Question: I have a dynamic web project which I have Jars in lib folder and I'm using Tomcat 7 as a server. I have the following structure:
WEB-INF->contexts->application-context.xml
WEB-INF->web.xml
I have search the problems that I will share below and it seems that it is probably based on a Jar file conflict or something like that but I can't figure it out. So first I will share a picture of my jar library in case of that is the problem.
My libraries (I included most of them even if I do not use it in the application for now):

Here is my log:
'''
[spitterDao,homeController,spitterService,org.springframework.context.annotation.internalConfigurationAnnotationProcessor,org.springframework.context.annotation.internalAutowiredAnnotationProcessor,org.springframework.context.annotation.internalRequiredAnnotationProcessor,org.springframework.context.annotation.internalCommonAnnotationProcessor,org.springframework.context.annotation.internalPersistenceAnnotationProcessor,dataSource,jpaVendorAdapter,emf,org.springframework.orm.jpa.support.PersistenceAnnotationBeanPostProcessor#0,org.springframework.dao.annotation.PersistenceExceptionTranslationPostProcessor#0,transactionManager,org.springframework.aop.config.internalAutoProxyCreator,org.springframework.transaction.interceptor.TransactionAttributeSourceAdvisor#0]; root of factory hierarchy
Tem 14, 2014 5:00:30 PM org.springframework.web.context.ContextLoader initWebApplicationContext
SEVERE: Context initialization failed
org.springframework.beans.factory.BeanCreationException: Error creating bean with name 'org.springframework.dao.annotation.PersistenceExceptionTranslationPostProcessor#0' defined in ServletContext resource [/WEB-INF/contexts/application-context.xml]: Initialization of bean failed; nested exception is org.springframework.beans.factory.BeanCreationException: Error creating bean with name 'emf' defined in ServletContext resource [/WEB-INF/contexts/application-context.xml]: Cannot resolve reference to bean 'dataSource' while setting bean property 'dataSource'; nested exception is org.springframework.beans.factory.BeanCreationException: Error creating bean with name 'dataSource' defined in ServletContext resource [/WEB-INF/contexts/application-context.xml]: Error setting property values; nested exception is org.springframework.beans.PropertyBatchUpdateException; nested PropertyAccessExceptions (1) are:
PropertyAccessException 1: org.springframework.beans.MethodInvocationException: Property 'driverClassName' threw exception; nested exception is java.lang.IllegalStateException: Could not load JDBC driver class [com.mysql.jdbc.Driver]
at org.springframework.beans.factory.support.AbstractAutowireCapableBeanFactory.doCreateBean(AbstractAutowireCapableBeanFactory.java:527)
at org.springframework.beans.factory.support.AbstractAutowireCapableBeanFactory.createBean(AbstractAutowireCapableBeanFactory.java:456)
at org.springframework.beans.factory.support.AbstractBeanFactory$1.getObject(AbstractBeanFactory.java:291)
at org.springframework.beans.factory.support.DefaultSingletonBeanRegistry.getSingleton(DefaultSingletonBeanRegistry.java:222)
at org.springframework.beans.factory.support.AbstractBeanFactory.doGetBean(AbstractBeanFactory.java:288)
at org.springframework.beans.factory.support.AbstractBeanFactory.getBean(AbstractBeanFactory.java:194)
at org.springframework.context.support.AbstractApplicationContext.registerBeanPostProcessors(AbstractApplicationContext.java:710)
at org.springframework.context.support.AbstractApplicationContext.refresh(AbstractApplicationContext.java:410)
at org.springframework.web.context.ContextLoader.createWebApplicationContext(ContextLoader.java:276)
at org.springframework.web.context.ContextLoader.initWebApplicationContext(ContextLoader.java:197)
at org.springframework.web.context.ContextLoaderListener.contextInitialized(ContextLoaderListener.java:47)
at org.apache.catalina.core.StandardContext.listenerStart(StandardContext.java:4973)
at org.apache.catalina.core.StandardContext.startInternal(StandardContext.java:5467)
at org.apache.catalina.util.LifecycleBase.start(LifecycleBase.java:150)
at org.apache.catalina.core.ContainerBase.addChildInternal(ContainerBase.java:901)
at org.apache.catalina.core.ContainerBase.addChild(ContainerBase.java:877)
at org.apache.catalina.core.StandardHost.addChild(StandardHost.java:632)
at org.apache.catalina.startup.HostConfig.deployDescriptor(HostConfig.java:672)
at org.apache.catalina.startup.HostConfig$DeployDescriptor.run(HostConfig.java:1862)
at java.util.concurrent.Executors$RunnableAdapter.call(Executors.java:471)
at java.util.concurrent.FutureTask.run(FutureTask.java:262)
at java.util.concurrent.ThreadPoolExecutor.runWorker(ThreadPoolExecutor.java:1145)
at java.util.concurrent.ThreadPoolExecutor$Worker.run(ThreadPoolExecutor.java:615)
at java.lang.Thread.run(Thread.java:745)
Caused by: org.springframework.beans.factory.BeanCreationException: Error creating bean with name 'emf' defined in ServletContext resource [/WEB-INF/contexts/application-context.xml]: Cannot resolve reference to bean 'dataSource' while setting bean property 'dataSource'; nested exception is org.springframework.beans.factory.BeanCreationException: Error creating bean with name 'dataSource' defined in ServletContext resource [/WEB-INF/contexts/application-context.xml]: Error setting property values; nested exception is org.springframework.beans.PropertyBatchUpdateException; nested PropertyAccessExceptions (1) are:
PropertyAccessException 1: org.springframework.beans.MethodInvocationException: Property 'driverClassName' threw exception; nested exception is java.lang.IllegalStateException: Could not load JDBC driver class [com.mysql.jdbc.Driver]
at org.springframework.beans.factory.support.BeanDefinitionValueResolver.resolveReference(BeanDefinitionValueResolver.java:328)
at org.springframework.beans.factory.support.BeanDefinitionValueResolver.resolveValueIfNecessary(BeanDefinitionValueResolver.java:106)
at org.springframework.beans.factory.support.AbstractAutowireCapableBeanFactory.applyPropertyValues(AbstractAutowireCapableBeanFactory.java:1325)
at org.springframework.beans.factory.support.AbstractAutowireCapableBeanFactory.populateBean(AbstractAutowireCapableBeanFactory.java:1086)
at org.springframework.beans.factory.support.AbstractAutowireCapableBeanFactory.doCreateBean(AbstractAutowireCapableBeanFactory.java:517)
at org.springframework.beans.factory.support.AbstractAutowireCapableBeanFactory.createBean(AbstractAutowireCapableBeanFactory.java:456)
at org.springframework.beans.factory.support.AbstractBeanFactory$1.getObject(AbstractBeanFactory.java:291)
at org.springframework.beans.factory.support.DefaultSingletonBeanRegistry.getSingleton(DefaultSingletonBeanRegistry.java:222)
at org.springframework.beans.factory.support.AbstractBeanFactory.doGetBean(AbstractBeanFactory.java:288)
at org.springframework.beans.factory.support.AbstractBeanFactory.getBean(AbstractBeanFactory.java:194)
at org.springframework.beans.factory.support.DefaultListableBeanFactory.getBeansOfType(DefaultListableBeanFactory.java:398)
at org.springframework.beans.factory.BeanFactoryUtils.beansOfTypeIncludingAncestors(BeanFactoryUtils.java:275)
at org.springframework.dao.support.PersistenceExceptionTranslationInterceptor.detectPersistenceExceptionTranslators(PersistenceExceptionTranslationInterceptor.java:122)
at org.springframework.dao.support.PersistenceExceptionTranslationInterceptor.<init>(PersistenceExceptionTranslationInterceptor.java:78)
at org.springframework.dao.annotation.PersistenceExceptionTranslationAdvisor.<init>(PersistenceExceptionTranslationAdvisor.java:70)
at org.springframework.dao.annotation.PersistenceExceptionTranslationPostProcessor.setBeanFactory(PersistenceExceptionTranslationPostProcessor.java:96)
at org.springframework.beans.factory.support.AbstractAutowireCapableBeanFactory.invokeAwareMethods(AbstractAutowireCapableBeanFactory.java:1439)
at org.springframework.beans.factory.support.AbstractAutowireCapableBeanFactory.initializeBean(AbstractAutowireCapableBeanFactory.java:1408)
at org.springframework.beans.factory.support.AbstractAutowireCapableBeanFactory.doCreateBean(AbstractAutowireCapableBeanFactory.java:519)
... 23 more
Caused by: org.springframework.beans.factory.BeanCreationException: Error creating bean with name 'dataSource' defined in ServletContext resource [/WEB-INF/contexts/application-context.xml]: Error setting property values; nested exception is org.springframework.beans.PropertyBatchUpdateException; nested PropertyAccessExceptions (1) are:
PropertyAccessException 1: org.springframework.beans.MethodInvocationException: Property 'driverClassName' threw exception; nested exception is java.lang.IllegalStateException: Could not load JDBC driver class [com.mysql.jdbc.Driver]
at org.springframework.beans.factory.support.AbstractAutowireCapableBeanFactory.applyPropertyValues(AbstractAutowireCapableBeanFactory.java:1361)
at org.springframework.beans.factory.support.AbstractAutowireCapableBeanFactory.populateBean(AbstractAutowireCapableBeanFactory.java:1086)
at org.springframework.beans.factory.support.AbstractAutowireCapableBeanFactory.doCreateBean(AbstractAutowireCapableBeanFactory.java:517)
at org.springframework.beans.factory.support.AbstractAutowireCapableBeanFactory.createBean(AbstractAutowireCapableBeanFactory.java:456)
at org.springframework.beans.factory.support.AbstractBeanFactory$1.getObject(AbstractBeanFactory.java:291)
at org.springframework.beans.factory.support.DefaultSingletonBeanRegistry.getSingleton(DefaultSingletonBeanRegistry.java:222)
at org.springframework.beans.factory.support.AbstractBeanFactory.doGetBean(AbstractBeanFactory.java:288)
at org.springframework.beans.factory.support.AbstractBeanFactory.getBean(AbstractBeanFactory.java:190)
at org.springframework.beans.factory.support.BeanDefinitionValueResolver.resolveReference(BeanDefinitionValueResolver.java:322)
... 41 more
Caused by: org.springframework.beans.PropertyBatchUpdateException; nested PropertyAccessExceptions (1) are:
PropertyAccessException 1: org.springframework.beans.MethodInvocationException: Property 'driverClassName' threw exception; nested exception is java.lang.IllegalStateException: Could not load JDBC driver class [com.mysql.jdbc.Driver]
at org.springframework.beans.AbstractPropertyAccessor.setPropertyValues(AbstractPropertyAccessor.java:102)
at org.springframework.beans.AbstractPropertyAccessor.setPropertyValues(AbstractPropertyAccessor.java:58)
at org.springframework.beans.factory.support.AbstractAutowireCapableBeanFactory.applyPropertyValues(AbstractAutowireCapableBeanFactory.java:1358)
... 49 more
Tem 14, 2014 5:00:30 PM org.apache.catalina.core.StandardContext listenerStart
SEVERE: Exception sending context initialized event to listener instance of class org.springframework.web.context.ContextLoaderListener
org.springframework.beans.factory.BeanCreationException: Error creating bean with name 'org.springframework.dao.annotation.PersistenceExceptionTranslationPostProcessor#0' defined in ServletContext resource [/WEB-INF/contexts/application-context.xml]: Initialization of bean failed; nested exception is org.springframework.beans.factory.BeanCreationException: Error creating bean with name 'emf' defined in ServletContext resource [/WEB-INF/contexts/application-context.xml]: Cannot resolve reference to bean 'dataSource' while setting bean property 'dataSource'; nested exception is org.springframework.beans.factory.BeanCreationException: Error creating bean with name 'dataSource' defined in ServletContext resource [/WEB-INF/contexts/application-context.xml]: Error setting property values; nested exception is org.springframework.beans.PropertyBatchUpdateException; nested PropertyAccessExceptions (1) are:
PropertyAccessException 1: org.springframework.beans.MethodInvocationException: Property 'driverClassName' threw exception; nested exception is java.lang.IllegalStateException: Could not load JDBC driver class [com.mysql.jdbc.Driver]
at org.springframework.beans.factory.support.AbstractAutowireCapableBeanFactory.doCreateBean(AbstractAutowireCapableBeanFactory.java:527)
at org.springframework.beans.factory.support.AbstractAutowireCapableBeanFactory.createBean(AbstractAutowireCapableBeanFactory.java:456)
at org.springframework.beans.factory.support.AbstractBeanFactory$1.getObject(AbstractBeanFactory.java:291)
at org.springframework.beans.factory.support.DefaultSingletonBeanRegistry.getSingleton(DefaultSingletonBeanRegistry.java:222)
at org.springframework.beans.factory.support.AbstractBeanFactory.doGetBean(AbstractBeanFactory.java:288)
at org.springframework.beans.factory.support.AbstractBeanFactory.getBean(AbstractBeanFactory.java:194)
at org.springframework.context.support.AbstractApplicationContext.registerBeanPostProcessors(AbstractApplicationContext.java:710)
at org.springframework.context.support.AbstractApplicationContext.refresh(AbstractApplicationContext.java:410)
at org.springframework.web.context.ContextLoader.createWebApplicationContext(ContextLoader.java:276)
at org.springframework.web.context.ContextLoader.initWebApplicationContext(ContextLoader.java:197)
at org.springframework.web.context.ContextLoaderListener.contextInitialized(ContextLoaderListener.java:47)
at org.apache.catalina.core.StandardContext.listenerStart(StandardContext.java:4973)
at org.apache.catalina.core.StandardContext.startInternal(StandardContext.java:5467)
at org.apache.catalina.util.LifecycleBase.start(LifecycleBase.java:150)
at org.apache.catalina.core.ContainerBase.addChildInternal(ContainerBase.java:901)
at org.apache.catalina.core.ContainerBase.addChild(ContainerBase.java:877)
at org.apache.catalina.core.StandardHost.addChild(StandardHost.java:632)
at org.apache.catalina.startup.HostConfig.deployDescriptor(HostConfig.java:672)
at org.apache.catalina.startup.HostConfig$DeployDescriptor.run(HostConfig.java:1862)
at java.util.concurrent.Executors$RunnableAdapter.call(Executors.java:471)
at java.util.concurrent.FutureTask.run(FutureTask.java:262)
at java.util.concurrent.ThreadPoolExecutor.runWorker(ThreadPoolExecutor.java:1145)
at java.util.concurrent.ThreadPoolExecutor$Worker.run(ThreadPoolExecutor.java:615)
at java.lang.Thread.run(Thread.java:745)
Caused by: org.springframework.beans.factory.BeanCreationException: Error creating bean with name 'emf' defined in ServletContext resource [/WEB-INF/contexts/application-context.xml]: Cannot resolve reference to bean 'dataSource' while setting bean property 'dataSource'; nested exception is org.springframework.beans.factory.BeanCreationException: Error creating bean with name 'dataSource' defined in ServletContext resource [/WEB-INF/contexts/application-context.xml]: Error setting property values; nested exception is org.springframework.beans.PropertyBatchUpdateException; nested PropertyAccessExceptions (1) are:
PropertyAccessException 1: org.springframework.beans.MethodInvocationException: Property 'driverClassName' threw exception; nested exception is java.lang.IllegalStateException: Could not load JDBC driver class [com.mysql.jdbc.Driver]
at org.springframework.beans.factory.support.BeanDefinitionValueResolver.resolveReference(BeanDefinitionValueResolver.java:328)
at org.springframework.beans.factory.support.BeanDefinitionValueResolver.resolveValueIfNecessary(BeanDefinitionValueResolver.java:106)
at org.springframework.beans.factory.support.AbstractAutowireCapableBeanFactory.applyPropertyValues(AbstractAutowireCapableBeanFactory.java:1325)
at org.springframework.beans.factory.support.AbstractAutowireCapableBeanFactory.populateBean(AbstractAutowireCapableBeanFactory.java:1086)
at org.springframework.beans.factory.support.AbstractAutowireCapableBeanFactory.doCreateBean(AbstractAutowireCapableBeanFactory.java:517)
at org.springframework.beans.factory.support.AbstractAutowireCapableBeanFactory.createBean(AbstractAutowireCapableBeanFactory.java:456)
at org.springframework.beans.factory.support.AbstractBeanFactory$1.getObject(AbstractBeanFactory.java:291)
at org.springframework.beans.factory.support.DefaultSingletonBeanRegistry.getSingleton(DefaultSingletonBeanRegistry.java:222)
at org.springframework.beans.factory.support.AbstractBeanFactory.doGetBean(AbstractBeanFactory.java:288)
at org.springframework.beans.factory.support.AbstractBeanFactory.getBean(AbstractBeanFactory.java:194)
at org.springframework.beans.factory.support.DefaultListableBeanFactory.getBeansOfType(DefaultListableBeanFactory.java:398)
at org.springframework.beans.factory.BeanFactoryUtils.beansOfTypeIncludingAncestors(BeanFactoryUtils.java:275)
at org.springframework.dao.support.PersistenceExceptionTranslationInterceptor.detectPersistenceExceptionTranslators(PersistenceExceptionTranslationInterceptor.java:122)
at org.springframework.dao.support.PersistenceExceptionTranslationInterceptor.<init>(PersistenceExceptionTranslationInterceptor.java:78)
at org.springframework.dao.annotation.PersistenceExceptionTranslationAdvisor.<init>(PersistenceExceptionTranslationAdvisor.java:70)
at org.springframework.dao.annotation.PersistenceExceptionTranslationPostProcessor.setBeanFactory(PersistenceExceptionTranslationPostProcessor.java:96)
at org.springframework.beans.factory.support.AbstractAutowireCapableBeanFactory.invokeAwareMethods(AbstractAutowireCapableBeanFactory.java:1439)
at org.springframework.beans.factory.support.AbstractAutowireCapableBeanFactory.initializeBean(AbstractAutowireCapableBeanFactory.java:1408)
at org.springframework.beans.factory.support.AbstractAutowireCapableBeanFactory.doCreateBean(AbstractAutowireCapableBeanFactory.java:519)
... 23 more
Caused by: org.springframework.beans.factory.BeanCreationException: Error creating bean with name 'dataSource' defined in ServletContext resource [/WEB-INF/contexts/application-context.xml]: Error setting property values; nested exception is org.springframework.beans.PropertyBatchUpdateException; nested PropertyAccessExceptions (1) are:
PropertyAccessException 1: org.springframework.beans.MethodInvocationException: Property 'driverClassName' threw exception; nested exception is java.lang.IllegalStateException: Could not load JDBC driver class [com.mysql.jdbc.Driver]
at org.springframework.beans.factory.support.AbstractAutowireCapableBeanFactory.applyPropertyValues(AbstractAutowireCapableBeanFactory.java:1361)
at org.springframework.beans.factory.support.AbstractAutowireCapableBeanFactory.populateBean(AbstractAutowireCapableBeanFactory.java:1086)
at org.springframework.beans.factory.support.AbstractAutowireCapableBeanFactory.doCreateBean(AbstractAutowireCapableBeanFactory.java:517)
at org.springframework.beans.factory.support.AbstractAutowireCapableBeanFactory.createBean(AbstractAutowireCapableBeanFactory.java:456)
at org.springframework.beans.factory.support.AbstractBeanFactory$1.getObject(AbstractBeanFactory.java:291)
at org.springframework.beans.factory.support.DefaultSingletonBeanRegistry.getSingleton(DefaultSingletonBeanRegistry.java:222)
at org.springframework.beans.factory.support.AbstractBeanFactory.doGetBean(AbstractBeanFactory.java:288)
at org.springframework.beans.factory.support.AbstractBeanFactory.getBean(AbstractBeanFactory.java:190)
at org.springframework.beans.factory.support.BeanDefinitionValueResolver.resolveReference(BeanDefinitionValueResolver.java:322)
... 41 more
Caused by: org.springframework.beans.PropertyBatchUpdateException; nested PropertyAccessExceptions (1) are:
PropertyAccessException 1: org.springframework.beans.MethodInvocationException: Property 'driverClassName' threw exception; nested exception is java.lang.IllegalStateException: Could not load JDBC driver class [com.mysql.jdbc.Driver]
at org.springframework.beans.AbstractPropertyAccessor.setPropertyValues(AbstractPropertyAccessor.java:102)
at org.springframework.beans.AbstractPropertyAccessor.setPropertyValues(AbstractPropertyAccessor.java:58)
at org.springframework.beans.factory.support.AbstractAutowireCapableBeanFactory.applyPropertyValues(AbstractAutowireCapableBeanFactory.java:1358)
... 49 more
Tem 14, 2014 5:00:30 PM org.apache.catalina.core.StandardContext startInternal
SEVERE: Error listenerStart
Tem 14, 2014 5:00:30 PM org.apache.catalina.core.StandardContext startInternal
SEVERE: Context [/Spring3MVC] startup failed due to previous errors
Tem 14, 2014 5:00:30 PM org.apache.catalina.core.ApplicationContext log
INFO: Closing Spring root WebApplicationContext
Tem 14, 2014 5:00:30 PM org.apache.catalina.startup.HostConfig deployDescriptor
INFO: Deployment of configuration descriptor C:\Users\serhat.can\Documents\workspace-spring2\.metadata\.plugins\org.eclipse.wst.server.core\tmp1\conf\Catalina\localhost\Spring3MVC.xml has finished in 3,782 ms
Tem 14, 2014 5:00:30 PM org.apache.coyote.AbstractProtocol start
INFO: Starting ProtocolHandler ["http-bio-8080"]
Tem 14, 2014 5:00:30 PM org.apache.coyote.AbstractProtocol start
INFO: Starting ProtocolHandler ["ajp-bio-8009"]
Tem 14, 2014 5:00:30 PM org.apache.catalina.startup.Catalina start
INFO: Server startup in 4577 ms
'''
---
Here is my application-context.xml (which I have included all the necessary components like persistence.xml etc. So I do not need a persistence.xml.)
'''
<?xml version="1.0" encoding="UTF-8"?>
<beans xmlns="http://www.springframework.org/schema/beans"
xmlns:xsi="http://www.w3.org/2001/XMLSchema-instance" xmlns:context="http://www.springframework.org/schema/context"
xmlns:tx="http://www.springframework.org/schema/tx"
xsi:schemaLocation="http://www.springframework.org/schema/beans
http://www.springframework.org/schema/beans/spring-beans.xsd
http://www.springframework.org/schema/context
http://www.springframework.org/schema/context/spring-context-3.0.xsd
http://www.springframework.org/schema/tx http://www.springframework.org/schema/tx/spring-tx-2.0.xsd
http://www.springframework.org/schema/aop http://www.springframework.org/schema/aop/spring-aop-2.0.xsd">
<!-- Root Context: defines shared resources visible to all other web components -->
<!-- Uncomment and add your base-package here: -->
<context:component-scan base-package="com.spitter.web" />
<!-- data source to connect mysql db -->
<bean name="dataSource"
class="org.springframework.jdbc.datasource.DriverManagerDataSource">
<property name="driverClassName" value="com.mysql.jdbc.Driver" />
<property name="url" value="jdbc:mysql://localhost:3306/spring_jpa" />
<property name="username" value="root" />
<property name="password" value="root" />
</bean>
<bean id="jpaVendorAdapter"
class="org.springframework.orm.jpa.vendor.HibernateJpaVendorAdapter">
<property name="database" value="MYSQL" />
<property name="showSql" value="true" />
<property name="generateDdl" value="false" />
<property name="databasePlatform" value="org.hibernate.dialect.MySQL5Dialect" />
</bean>
<bean id="emf"
class="org.springframework.orm.jpa.LocalContainerEntityManagerFactoryBean">
<property name="dataSource" ref="dataSource" />
<property name="jpaVendorAdapter" ref="jpaVendorAdapter" />
<property name="packagesToScan" value="com.spitter.web.domain" />
<property name="persistenceUnitName" value="spitterPU" />
</bean>
<!-- why do we need this! -->
<bean
class="org.springframework.orm.jpa.support.PersistenceAnnotationBeanPostProcessor" />
<!-- why do we need this! -->
<bean
class="org.springframework.dao.annotation.PersistenceExceptionTranslationPostProcessor" />
<!-- why do we need this! -->
<bean id="transactionManager" class="org.springframework.orm.jpa.JpaTransactionManager">
<property name="entityManagerFactory" ref="emf" />
</bean>
<tx:annotation-driven transaction-manager="transactionManager" />
<!-- <tx:advice id="txAdvice" transaction-manager="transactionManager">
<tx:attributes> <tx:method name="add*" propagation="REQUIRED" /> <tx:method
name="*" propagation="SUPPORTS" read-only="true" /> </tx:attributes> </tx:advice>
<aop:config> <aop:advisor pointcut="execution(* *..SpitterService.*(..))"
advice-ref="txAdvice" /> </aop:config> -->
</beans>
'''
---
Here my web.xml file:
'''
<?xml version="1.0" encoding="UTF-8"?>
<web-app xmlns:xsi="http://www.w3.org/2001/XMLSchema-instance"
xmlns="http://java.sun.com/xml/ns/javaee"
xmlns:web="http://java.sun.com/xml/ns/javaee/web-app_2_5.xsd"
xsi:schemaLocation="http://java.sun.com/xml/ns/javaee http://java.sun.com/xml/ns/javaee/web-app_2_5.xsd"
id="WebApp_ID" version="2.5">
<display-name>Spring3MVC</display-name>
<welcome-file-list>
<welcome-file>index.jsp</welcome-file>
</welcome-file-list>
<context-param>
<param-name>contextConfigLocation</param-name>
<param-value>
/WEB-INF/contexts/application-context.xml
</param-value>
</context-param>
<listener>
<listener-class>org.springframework.web.context.ContextLoaderListener</listener-class>
</listener>
<servlet>
<servlet-name>spring</servlet-name>
<servlet-class>
org.springframework.web.servlet.DispatcherServlet
</servlet-class>
<init-param>
<param-name>contextConfigLocation</param-name>
<param-value>/WEB-INF/servlets/servlet-config.xml</param-value>
</init-param>
<load-on-startup>1</load-on-startup>
</servlet>
<servlet-mapping>
<servlet-name>spring</servlet-name>
<url-pattern>/</url-pattern>
</servlet-mapping>
</web-app>
'''
---
If you need anything else to name the problem or problems, I can add. Thanks in advance...
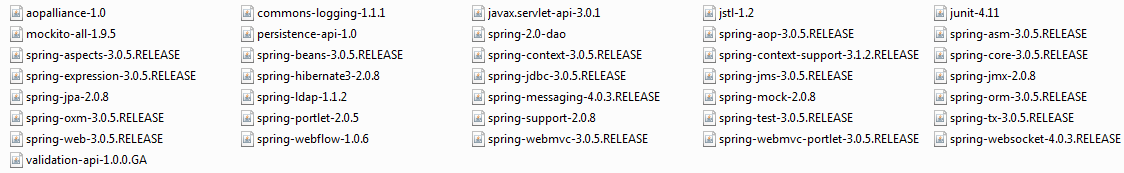
Answer: The error says 'Could not load JDBC driver class [com.mysql.jdbc.Driver]'.
I don't see MySQL connector in your libraries list, so add it to your 'pom.xml':
'''
<dependency>
<groupId>mysql</groupId>
<artifactId>mysql-connector-java</artifactId>
<version>5.1.31</version>
</dependency>
'''
Or download the lib: <URL>